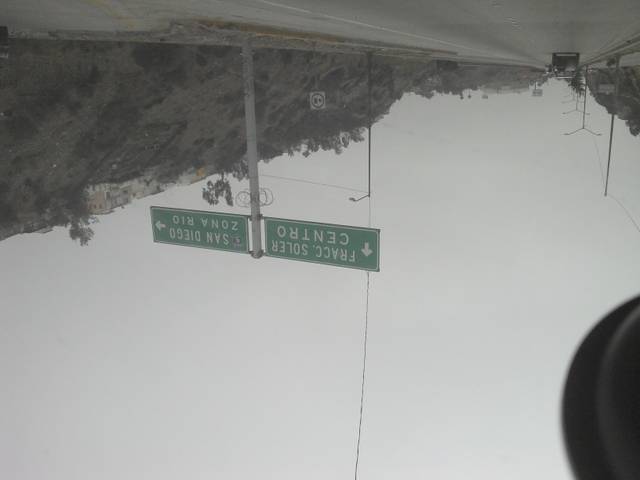
Region: Mexico
Coordinates: 32.532, -117.083